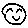
Label: smiley face